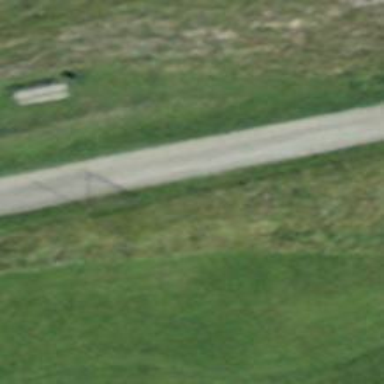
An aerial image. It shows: Bench for seating.